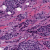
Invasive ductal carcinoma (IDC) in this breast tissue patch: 0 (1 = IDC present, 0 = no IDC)